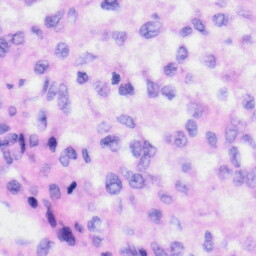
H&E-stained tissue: Liver